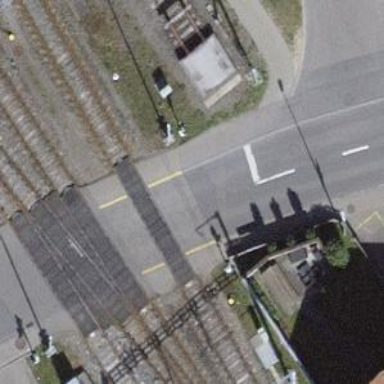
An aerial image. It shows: Railway level crossing.